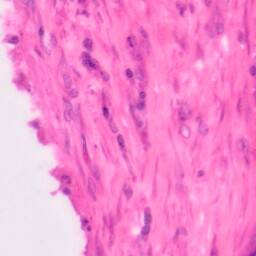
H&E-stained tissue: Colon